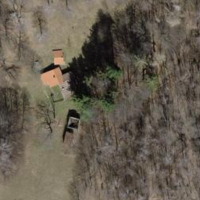
EUNIS habitat code: 41
Species observed at this site:
Certhia brachydactyla
Cyanistes caeruleus
Troglodytes troglodytes
Dendrocopos major
Turdus viscivorus
Regulus ignicapilla
Fringilla coelebs
Sylvia atricapilla
Turdus merula
Phylloscopus collybita
Emberiza cia
Parus major
Cuculus canorus
Erithacus rubecula
Sitta europaea
Garrulus glandarius
Periparus ater